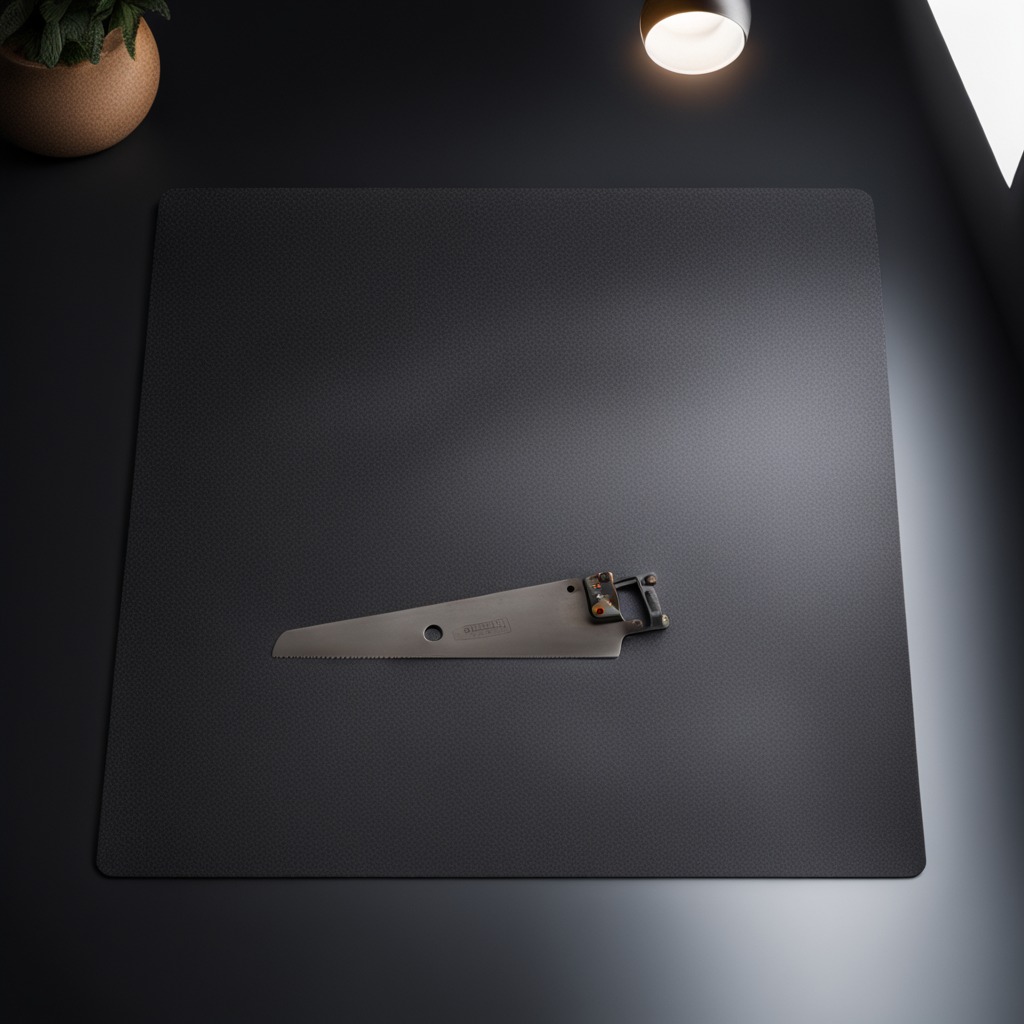
A metal saw lies on the granite tabletop beneath the black rubber mat in a workshop.